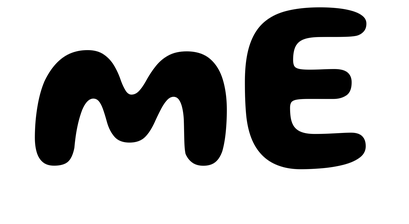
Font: Gluten_SemiBold